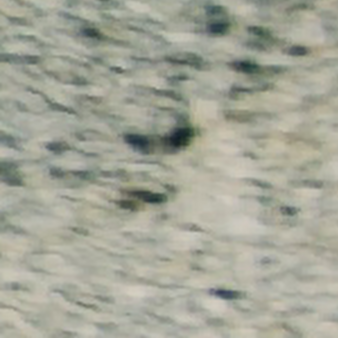
Label: other